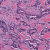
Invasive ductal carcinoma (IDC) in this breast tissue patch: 1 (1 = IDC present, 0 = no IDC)